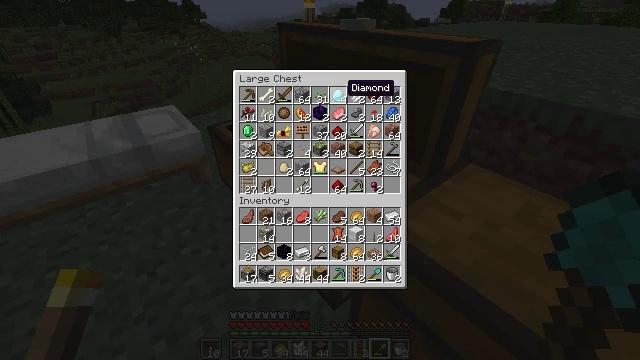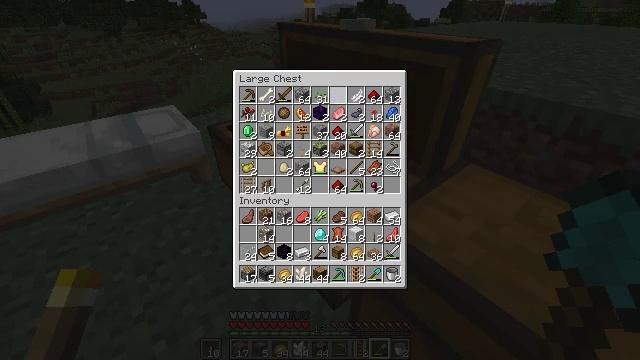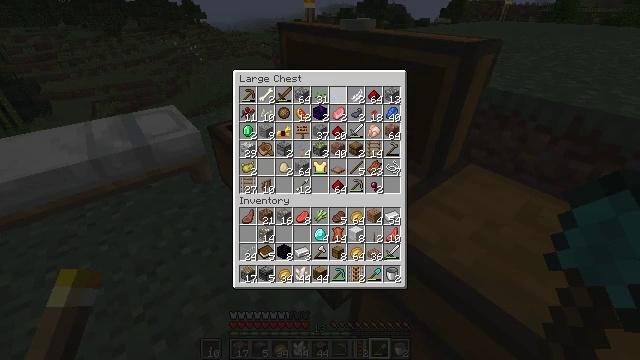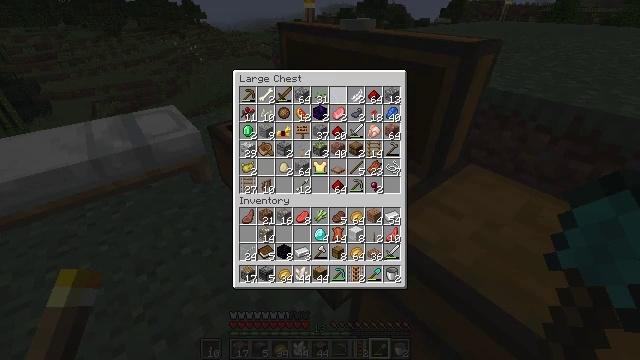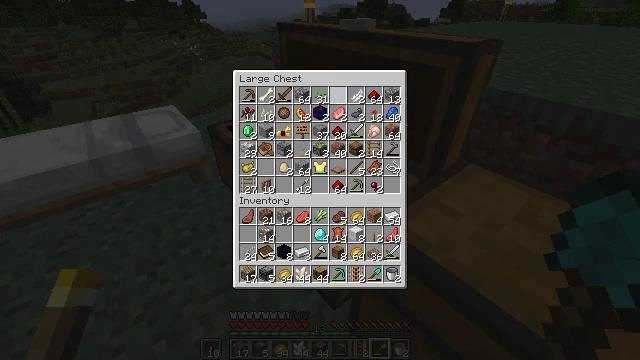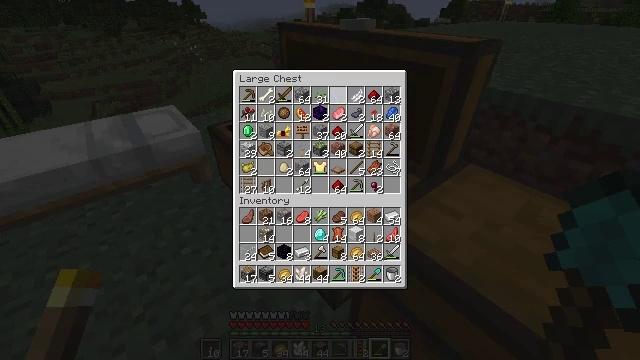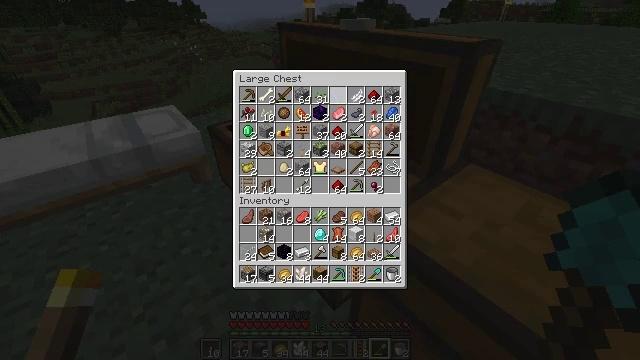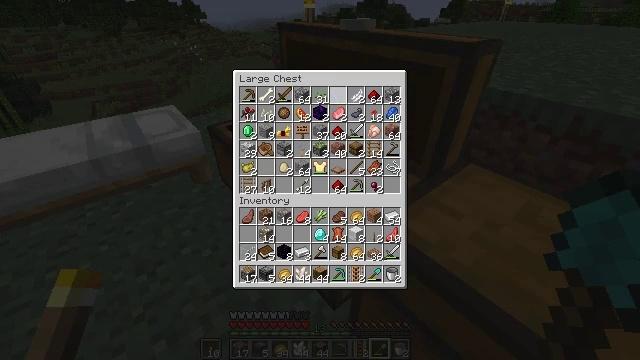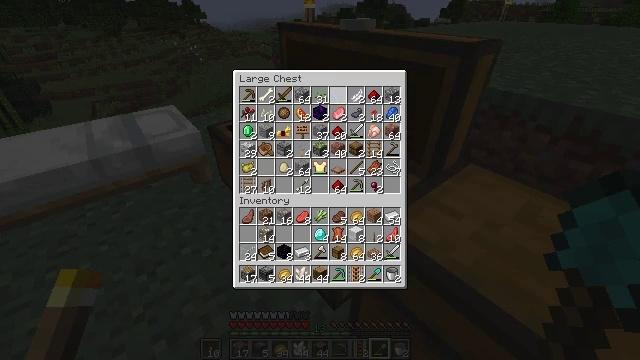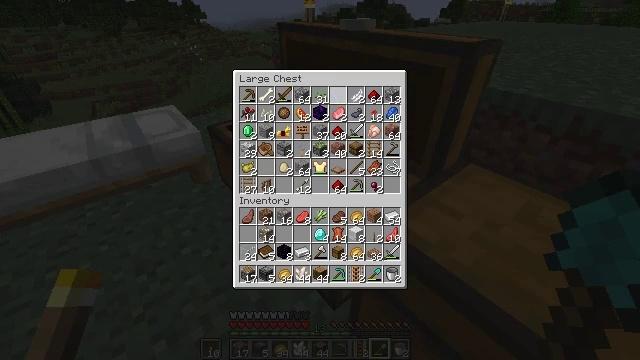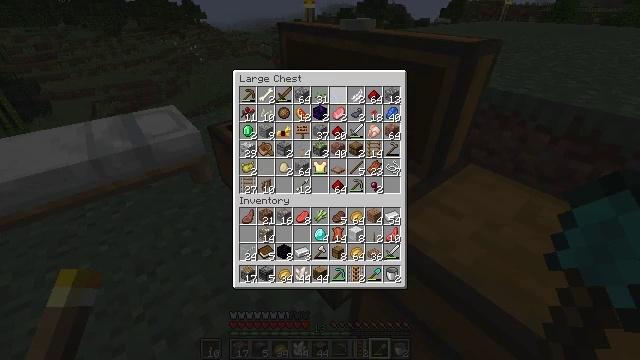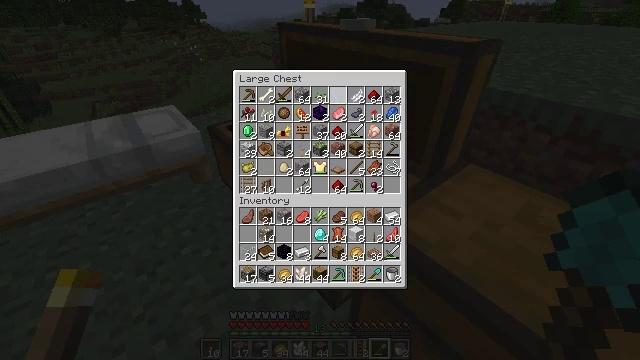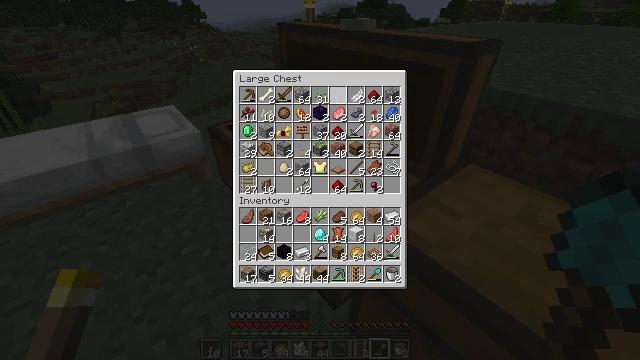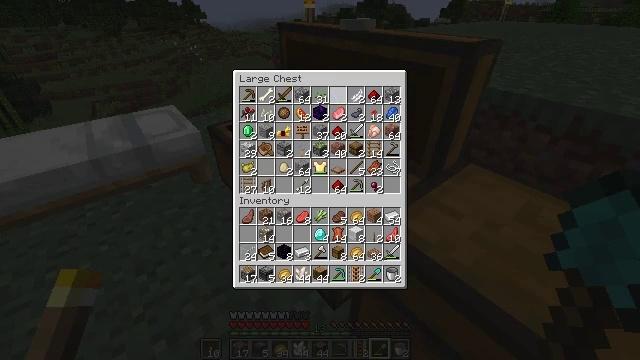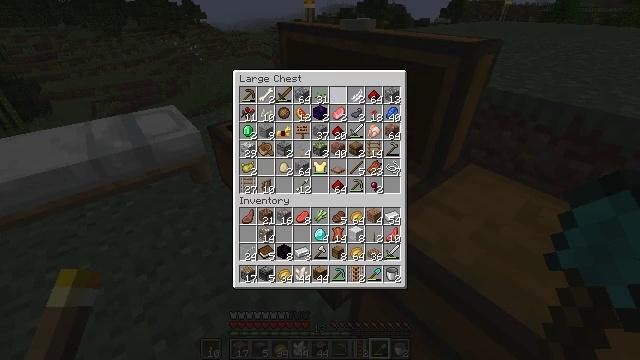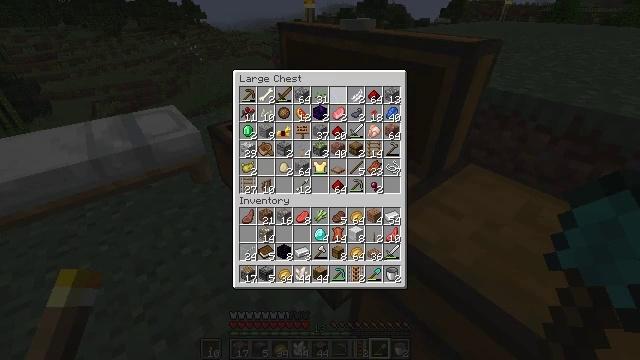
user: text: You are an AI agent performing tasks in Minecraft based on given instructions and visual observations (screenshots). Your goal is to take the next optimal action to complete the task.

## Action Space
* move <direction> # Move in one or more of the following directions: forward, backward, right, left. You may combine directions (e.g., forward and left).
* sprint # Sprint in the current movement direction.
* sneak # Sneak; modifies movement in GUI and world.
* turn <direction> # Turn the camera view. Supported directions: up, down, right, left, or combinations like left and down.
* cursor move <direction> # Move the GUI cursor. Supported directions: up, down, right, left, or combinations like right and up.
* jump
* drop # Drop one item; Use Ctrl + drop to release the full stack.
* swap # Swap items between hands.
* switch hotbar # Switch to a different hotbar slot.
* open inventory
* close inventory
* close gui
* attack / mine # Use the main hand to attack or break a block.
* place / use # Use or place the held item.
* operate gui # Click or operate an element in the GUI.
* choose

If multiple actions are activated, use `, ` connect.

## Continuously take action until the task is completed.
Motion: motion action
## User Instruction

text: Create an enchanting table with your crafting setup.
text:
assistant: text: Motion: sneak, operate gui
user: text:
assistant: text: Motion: sneak, operate gui
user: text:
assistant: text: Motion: sneak, operate gui
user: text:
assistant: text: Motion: sneak
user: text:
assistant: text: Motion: sneak
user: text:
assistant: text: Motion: sneak
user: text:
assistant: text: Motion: sneak
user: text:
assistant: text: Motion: no_op
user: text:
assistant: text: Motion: no_op
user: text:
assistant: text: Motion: no_op
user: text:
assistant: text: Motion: no_op
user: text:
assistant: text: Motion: no_op
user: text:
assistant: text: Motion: no_op
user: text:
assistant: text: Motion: no_op
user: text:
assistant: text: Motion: no_op
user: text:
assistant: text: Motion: no_op
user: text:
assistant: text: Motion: no_op
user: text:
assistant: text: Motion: close gui
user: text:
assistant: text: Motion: no_op
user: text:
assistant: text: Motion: turn right
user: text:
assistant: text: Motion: turn right and up
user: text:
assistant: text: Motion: turn right and up
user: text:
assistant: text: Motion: turn right and up
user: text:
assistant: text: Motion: turn right and up
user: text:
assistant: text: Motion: turn right
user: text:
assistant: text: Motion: turn right
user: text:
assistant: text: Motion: no_op
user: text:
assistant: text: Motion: no_op
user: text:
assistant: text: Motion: no_op
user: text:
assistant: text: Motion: turn right